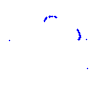
Particle: proton